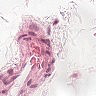
Metastatic tissue present: no